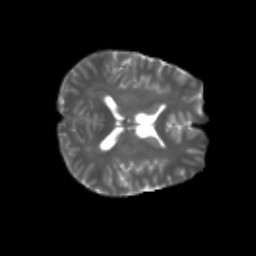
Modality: T2w
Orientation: axial
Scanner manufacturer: siemens
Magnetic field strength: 3 T
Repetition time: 4.16 s
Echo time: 0.0806 s